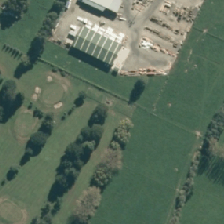
Land cover: urban_parkland